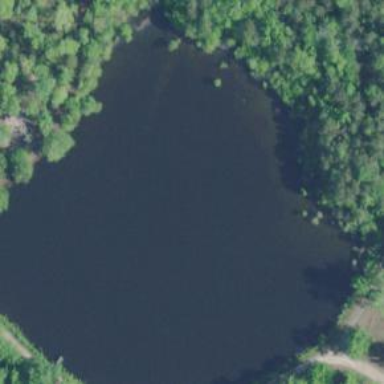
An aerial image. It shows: Serene lake.